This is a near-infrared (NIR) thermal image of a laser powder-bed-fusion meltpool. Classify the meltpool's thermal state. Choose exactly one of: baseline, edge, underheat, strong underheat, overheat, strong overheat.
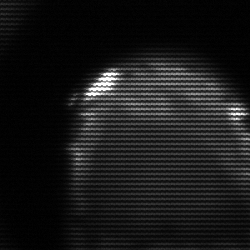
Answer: edge